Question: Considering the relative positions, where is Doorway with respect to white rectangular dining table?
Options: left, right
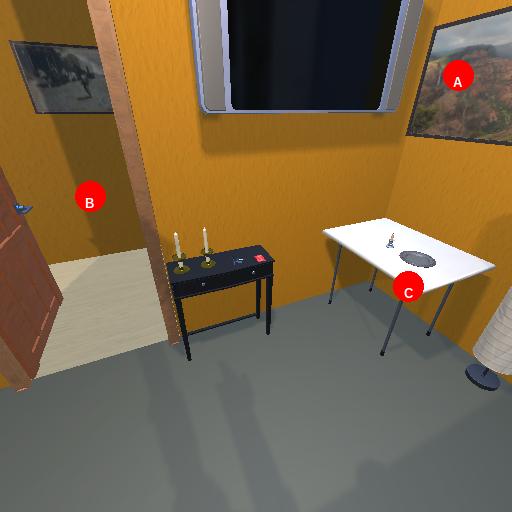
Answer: left